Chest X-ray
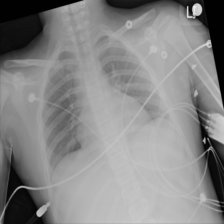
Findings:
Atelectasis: negative
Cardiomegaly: negative
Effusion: negative
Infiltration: negative
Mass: negative
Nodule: negative
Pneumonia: negative
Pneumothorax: negative
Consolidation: negative
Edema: negative
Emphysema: negative
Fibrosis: negative
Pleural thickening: negative
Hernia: negative